Interaction volume radius: 5 \u00c5
Interaction volume height: 20 \u00c5
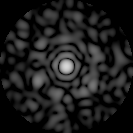
Disorder parameter: 0.8445